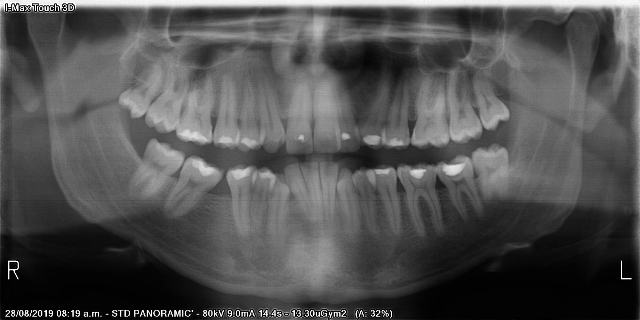
adult